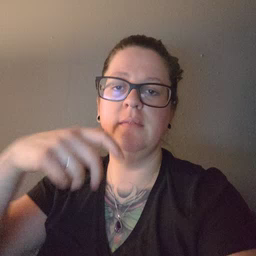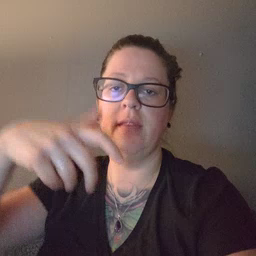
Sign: lion